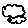
Label: cloud